Question: Using Spring MVC, I have a JSONArray in my controller, which I pass to my view using view.addObject like this:
'''
@RequestMapping("/graphWeek")
public ModelAndView getGraphWeek(){
JSONArray tweetsForWeek = getGraphWeekData();
ModelAndView mv = new ModelAndView("graphWeek");
mv.addObject("tweetsForWeek", tweetsForWeek);
return mv;
}
'''
In my jsp view, I have this:
'''
var svg = dimple.newSvg("#bar", 800, 500);
var src= ${tweetsForWeek};
console.log(src);
d3.json(src, function (error, data) {
var barChart = new dimple.chart(svg, data);
barChart.addCategoryAxis("x", ["Day", "Topic"]);
barChart.addMeasureAxis("y", "Tweets");
barChart.addSeries("Topic", dimple.plot.bar);
barChart.addLegend(100, 10, 510, 20, "right");
barChart.width = 600;
barChart.height = 400;
barChart.draw();
});
'''
I added a console.log(src) call to make sure the array was being received by the view and it is. But my graph doesn't display and it gives me an error. This is the result of loading my view, showing the console log and error in firebug:

So you can see in the console that the array is being received by the view but it is not being handled correctly by d3, does anyone know what could be causing this error? Any help would be greatly appreciated, thanks.
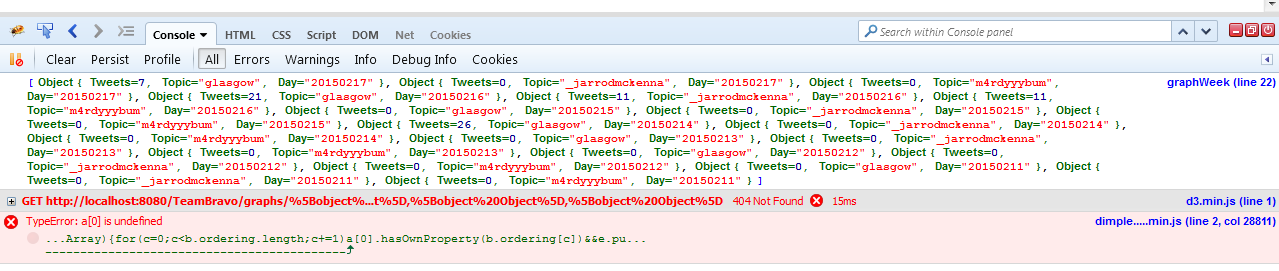
Answer: You don't need 'd3.json' here. You have your data already.
'''
var svg = dimple.newSvg("#bar", 800, 500);
var src= ${tweetsForWeek};
console.log(src);
var barChart = new dimple.chart(svg, src); //<-- you have your data already
barChart.addCategoryAxis("x", ["Day", "Topic"]);
barChart.addMeasureAxis("y", "Tweets");
barChart.addSeries("Topic", dimple.plot.bar);
barChart.addLegend(100, 10, 510, 20, "right");
barChart.width = 600;
barChart.height = 400;
barChart.draw();
'''
The alternative here is to, of course, forget using the JSP templating to load your array and do it via JSON:
'''
d3.json("/graphWeek", function (error, data) {
var svg = dimple.newSvg("#bar", 800, 500);
var barChart = new dimple.chart(svg, data);
barChart.addCategoryAxis("x", ["Day", "Topic"]);
barChart.addMeasureAxis("y", "Tweets");
barChart.addSeries("Topic", dimple.plot.bar);
barChart.addLegend(100, 10, 510, 20, "right");
barChart.width = 600;
barChart.height = 400;
barChart.draw();
}
'''